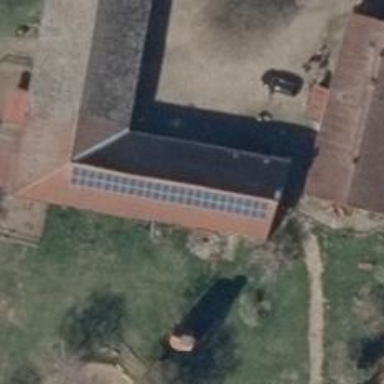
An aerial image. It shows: Small solar photovoltaic panel used as generator to produce electricity.